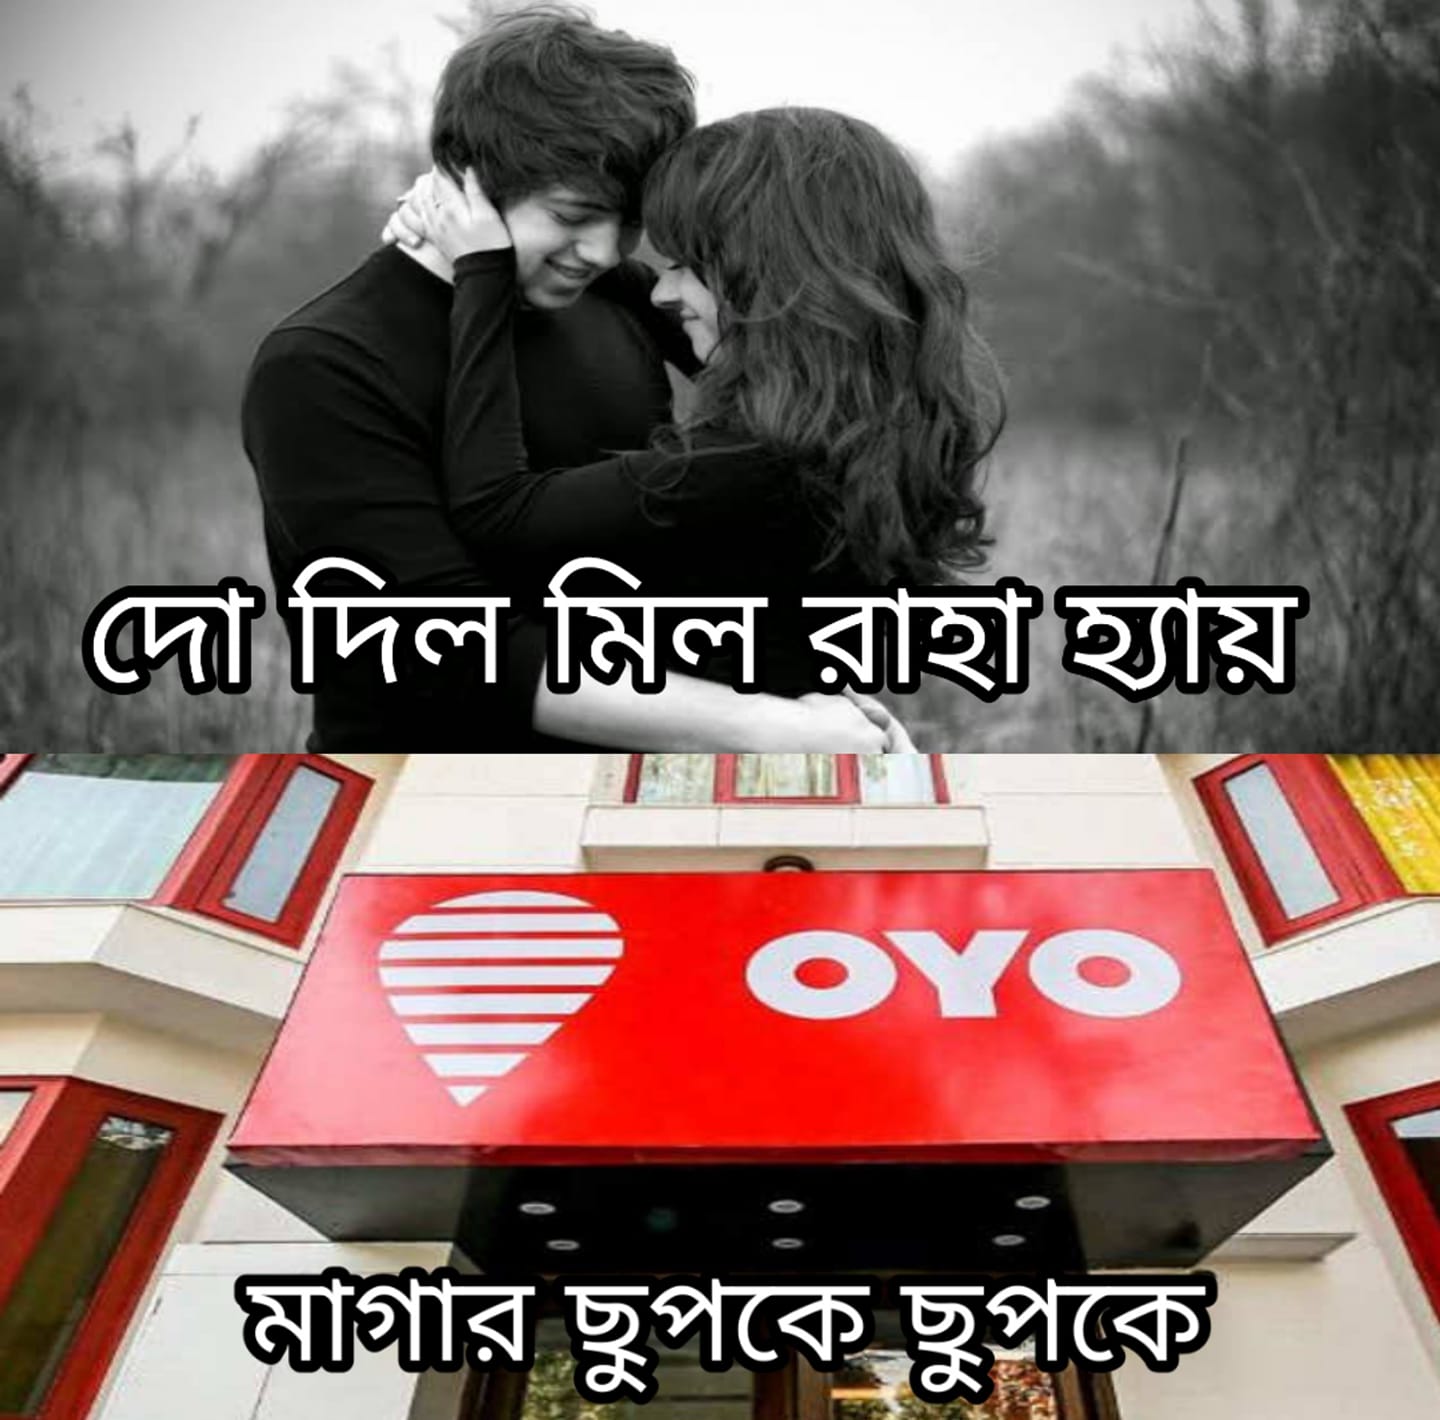
Caption: দো দিল মিল রাহা হ্যায়     মাগার ছুপকে ছুপকে
Label: hate